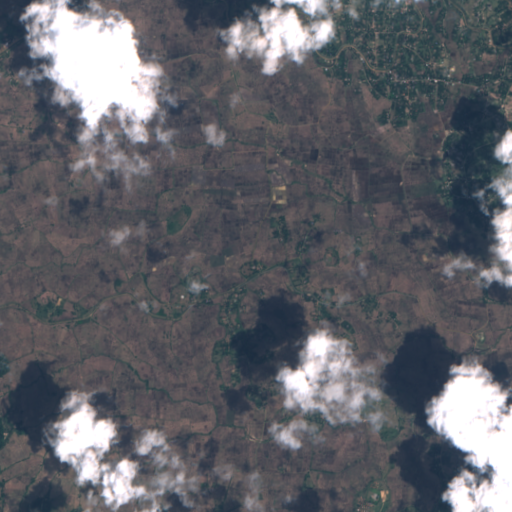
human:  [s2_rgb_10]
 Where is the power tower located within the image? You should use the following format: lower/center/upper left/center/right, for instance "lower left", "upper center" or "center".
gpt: The power tower is located in the left of the image.
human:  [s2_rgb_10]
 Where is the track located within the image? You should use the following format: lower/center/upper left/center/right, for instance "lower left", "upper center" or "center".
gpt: There is no track in the image.